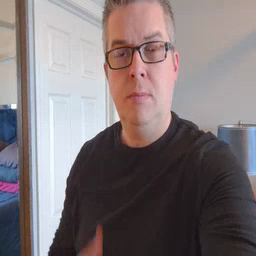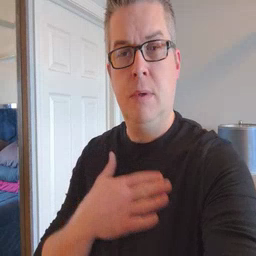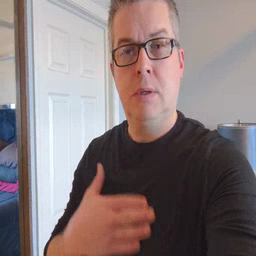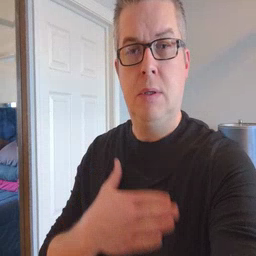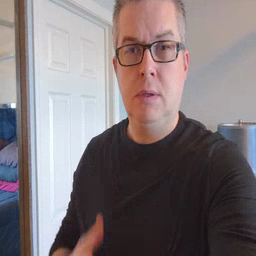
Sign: please